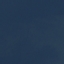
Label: SeaLake